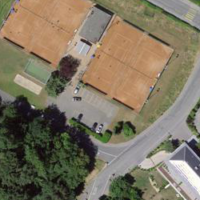
EUNIS habitat code: 53
Species observed at this site:
Lapsana communis
Rubus caesius
Matricaria discoidea